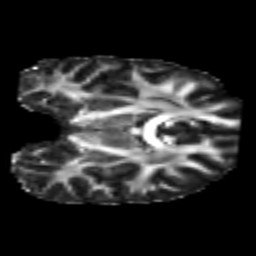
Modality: FA
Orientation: coronal
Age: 24
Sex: female
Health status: healthy
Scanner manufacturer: philips
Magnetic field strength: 3 T
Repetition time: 10.368 s
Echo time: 0.0712 s